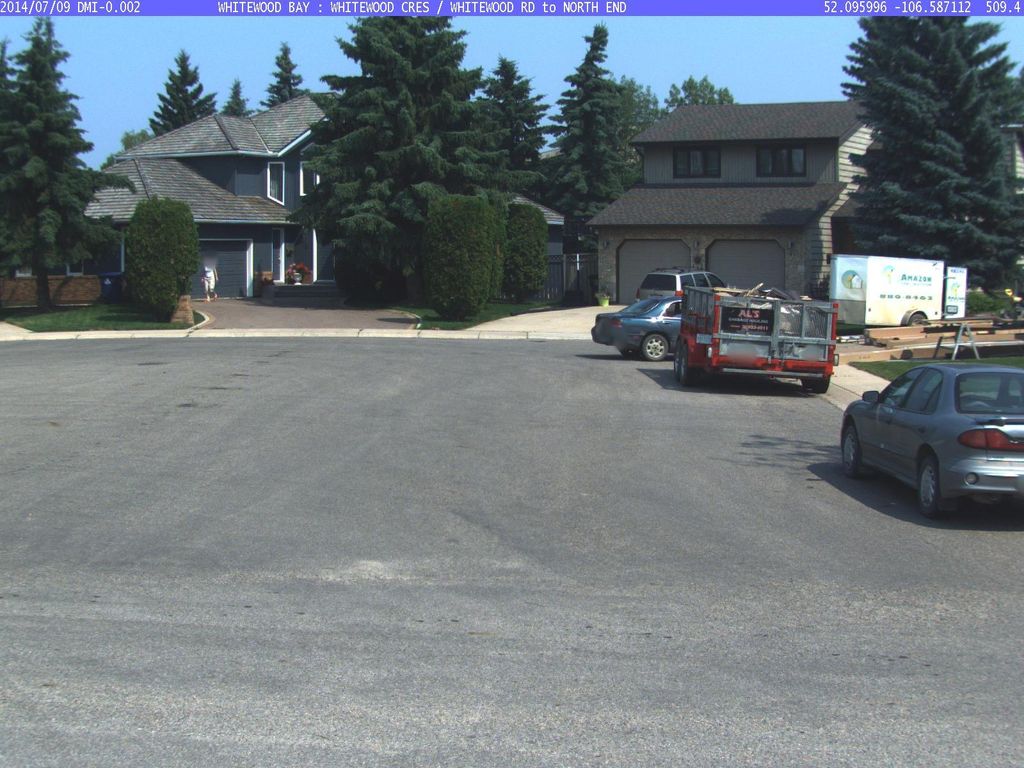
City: saskatoon